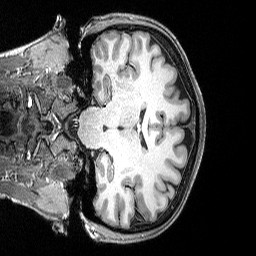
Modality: T1w
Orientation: coronal
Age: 41
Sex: female
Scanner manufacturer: siemens
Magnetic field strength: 3 T
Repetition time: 2.3 s
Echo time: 0.00298 s